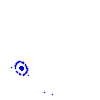
Particle: pion